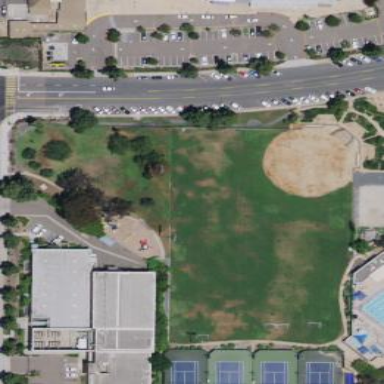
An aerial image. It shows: Baseball pitch for leisure land.